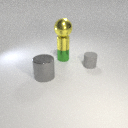
small yellow metal cylinder below large yellow metal sphere